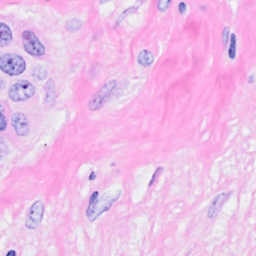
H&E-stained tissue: Breast